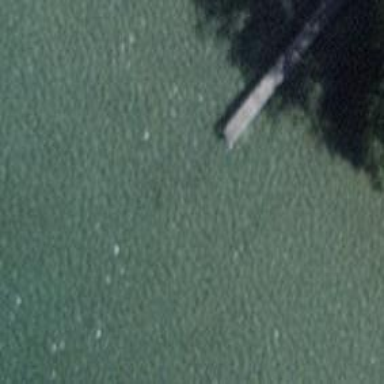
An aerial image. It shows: Man-made pier.